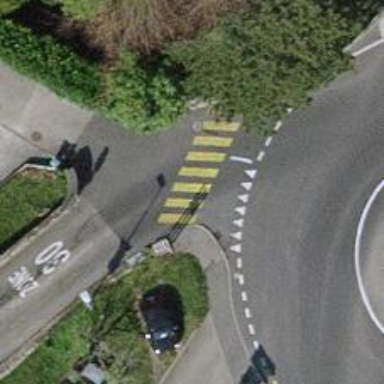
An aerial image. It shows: Marked crossing on the road.